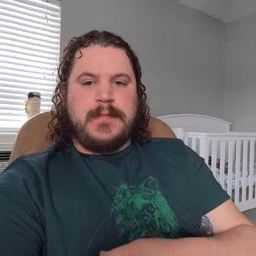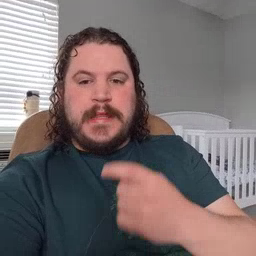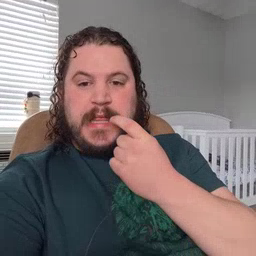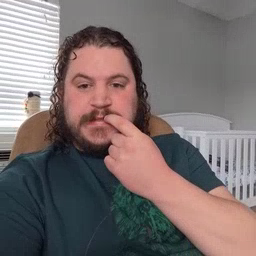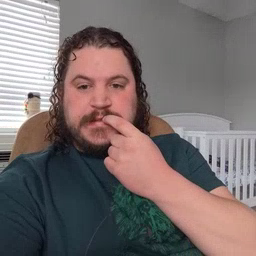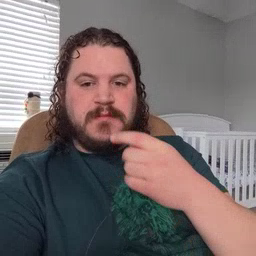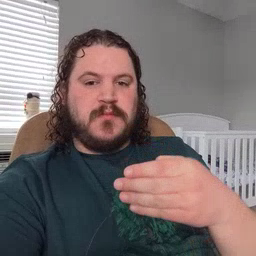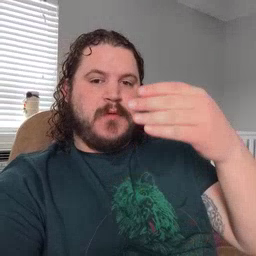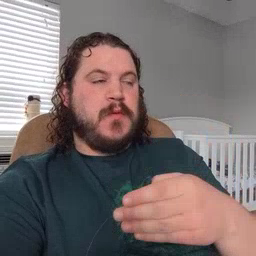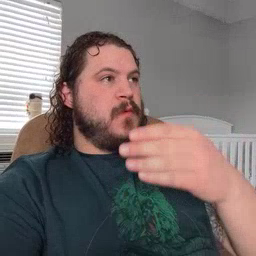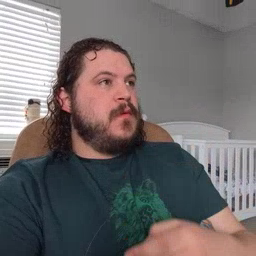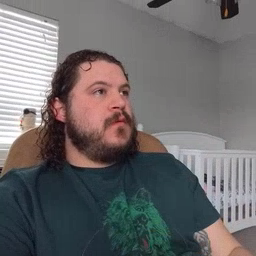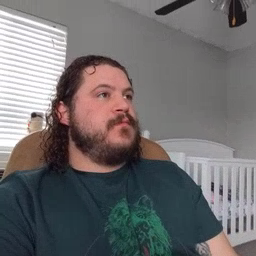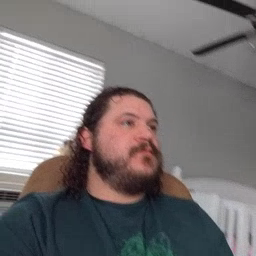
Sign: glasswindow